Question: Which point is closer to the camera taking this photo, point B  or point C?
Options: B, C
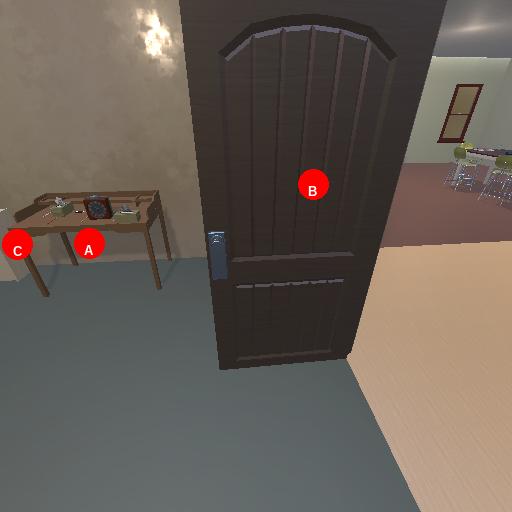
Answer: B